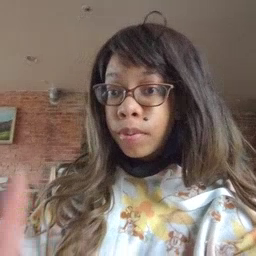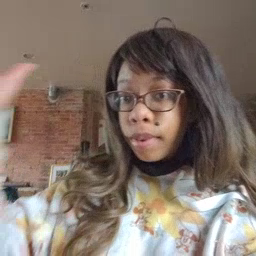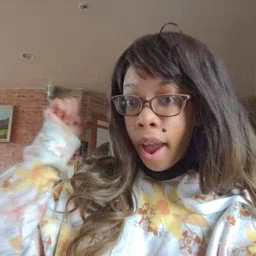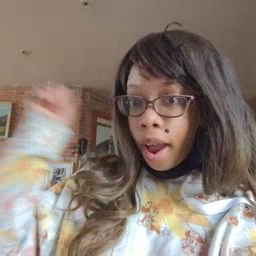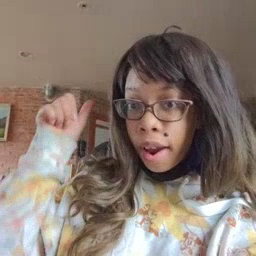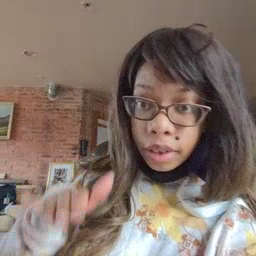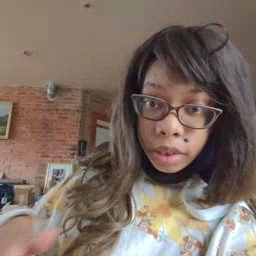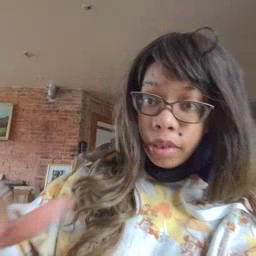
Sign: backyard